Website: crate-barrel
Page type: address-validator
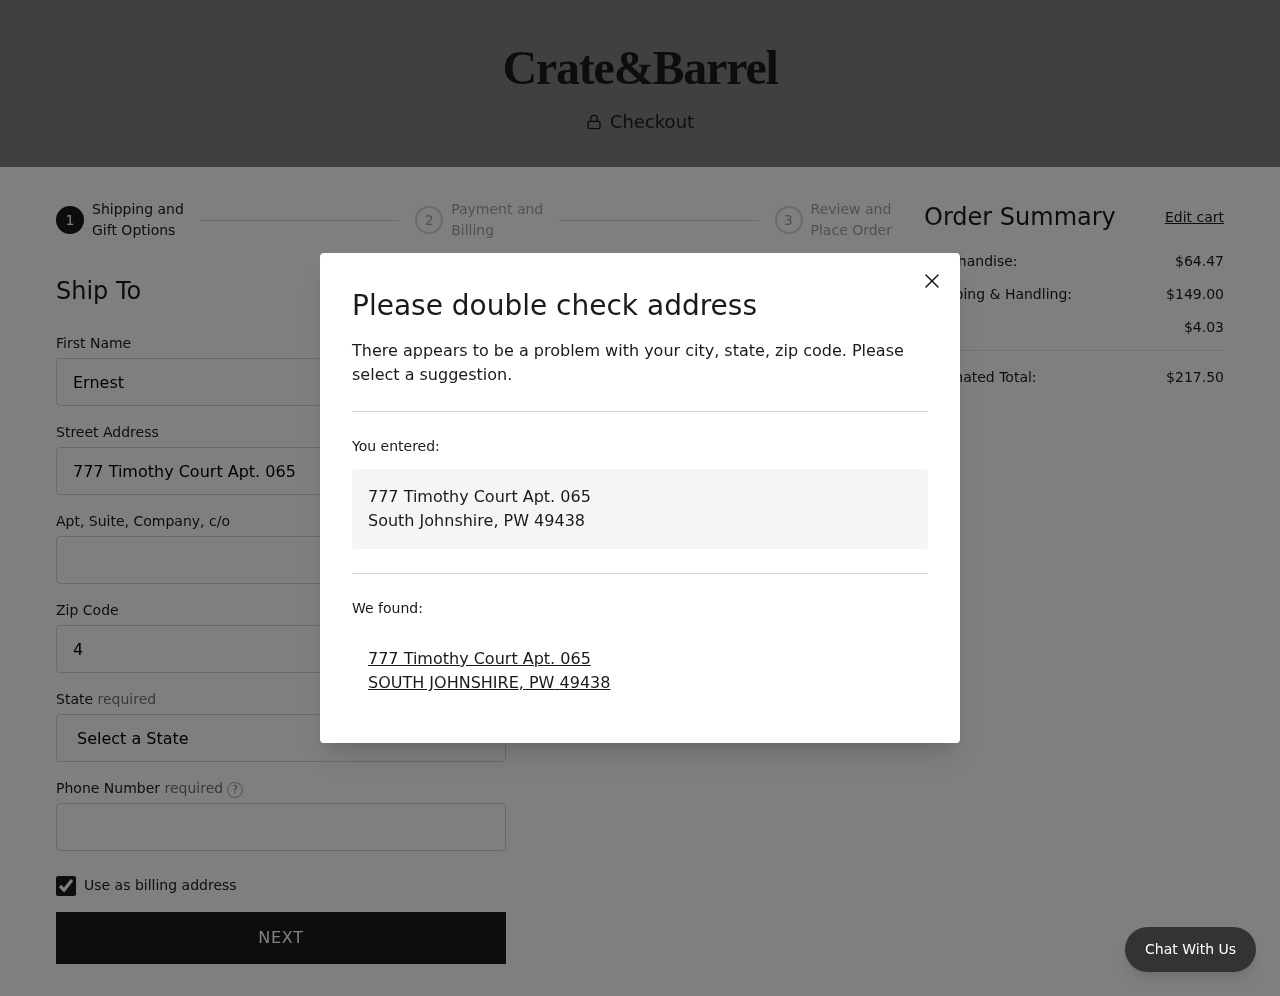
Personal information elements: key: PII_CITY
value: South Johnshire
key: PII_CITY
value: SOUTH JOHNSHIRE
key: PII_FIRSTNAME
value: Ernest
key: PII_PHONE
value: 5897578387
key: PII_POSTCODE
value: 49438
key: PII_STATE
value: PW
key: PII_STATE_ABBR
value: PW
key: PII_STREET
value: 777 Timothy Court Apt. 065
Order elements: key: ORDER_SUBTOTAL
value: $64.47
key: ORDER_SHIPPING_COST
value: $149.00
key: ORDER_TAX
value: $4.03
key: ORDER_TOTAL
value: $217.50